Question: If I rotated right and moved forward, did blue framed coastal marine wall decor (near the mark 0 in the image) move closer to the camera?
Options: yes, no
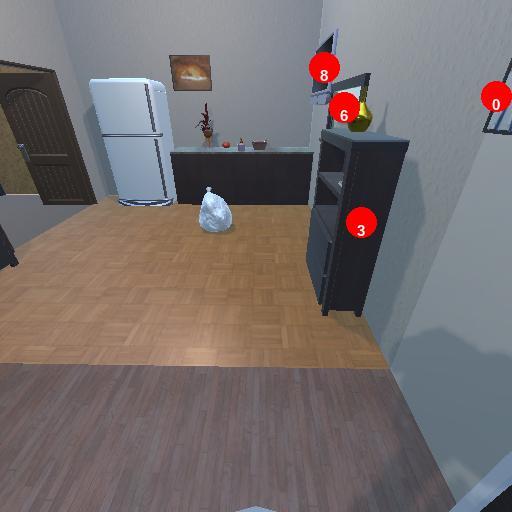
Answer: yes